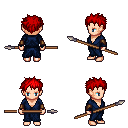
a pixel art fantasy rpg character, female body template, human, light skin, blue robe, magenta pants, red bedhead hairstyle, leather bracers, spear, four views (front, back, left, right), 2x2 character sprite sheet, small pixel art, hard edges, no anti-aliasing